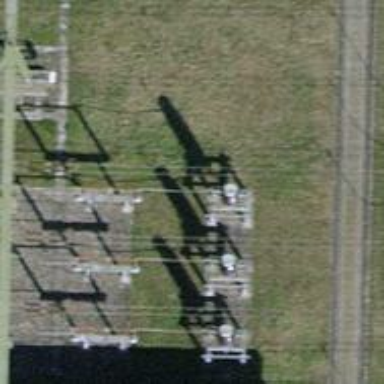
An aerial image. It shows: Insulator used in power equipment.